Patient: sex F, age 36
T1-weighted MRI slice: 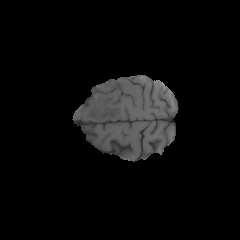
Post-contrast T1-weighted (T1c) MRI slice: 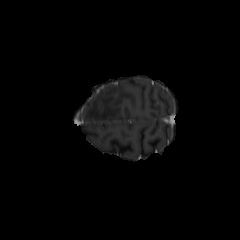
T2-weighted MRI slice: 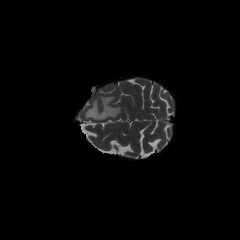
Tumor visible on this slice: yes
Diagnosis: Glioblastoma, IDH-wildtype
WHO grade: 4